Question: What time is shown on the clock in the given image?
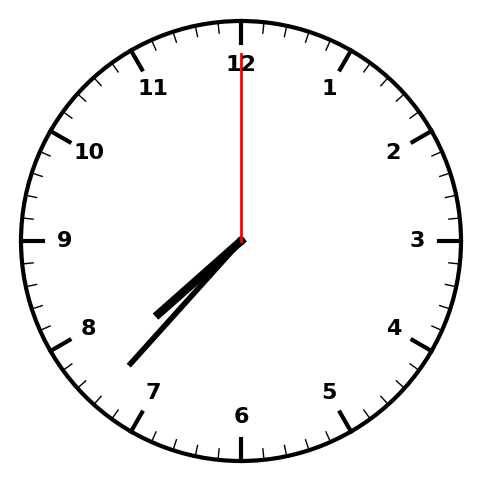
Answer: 07:37:00